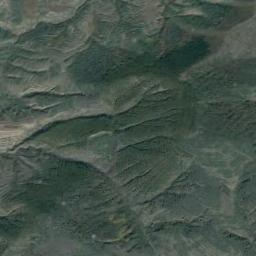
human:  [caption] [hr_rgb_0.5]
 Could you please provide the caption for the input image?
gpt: The mountains are winding and undulating .

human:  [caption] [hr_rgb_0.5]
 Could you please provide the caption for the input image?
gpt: The folded mountain consists of some ridges and valleys and is covered with some vegetation .

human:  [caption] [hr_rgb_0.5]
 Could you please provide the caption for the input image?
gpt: The mountain is covered with brown mud .

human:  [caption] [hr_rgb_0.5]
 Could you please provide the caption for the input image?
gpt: The mountain is full of green plants with lines of bare land .

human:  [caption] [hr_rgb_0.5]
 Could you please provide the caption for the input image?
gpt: There are some cracks on the green mountain .